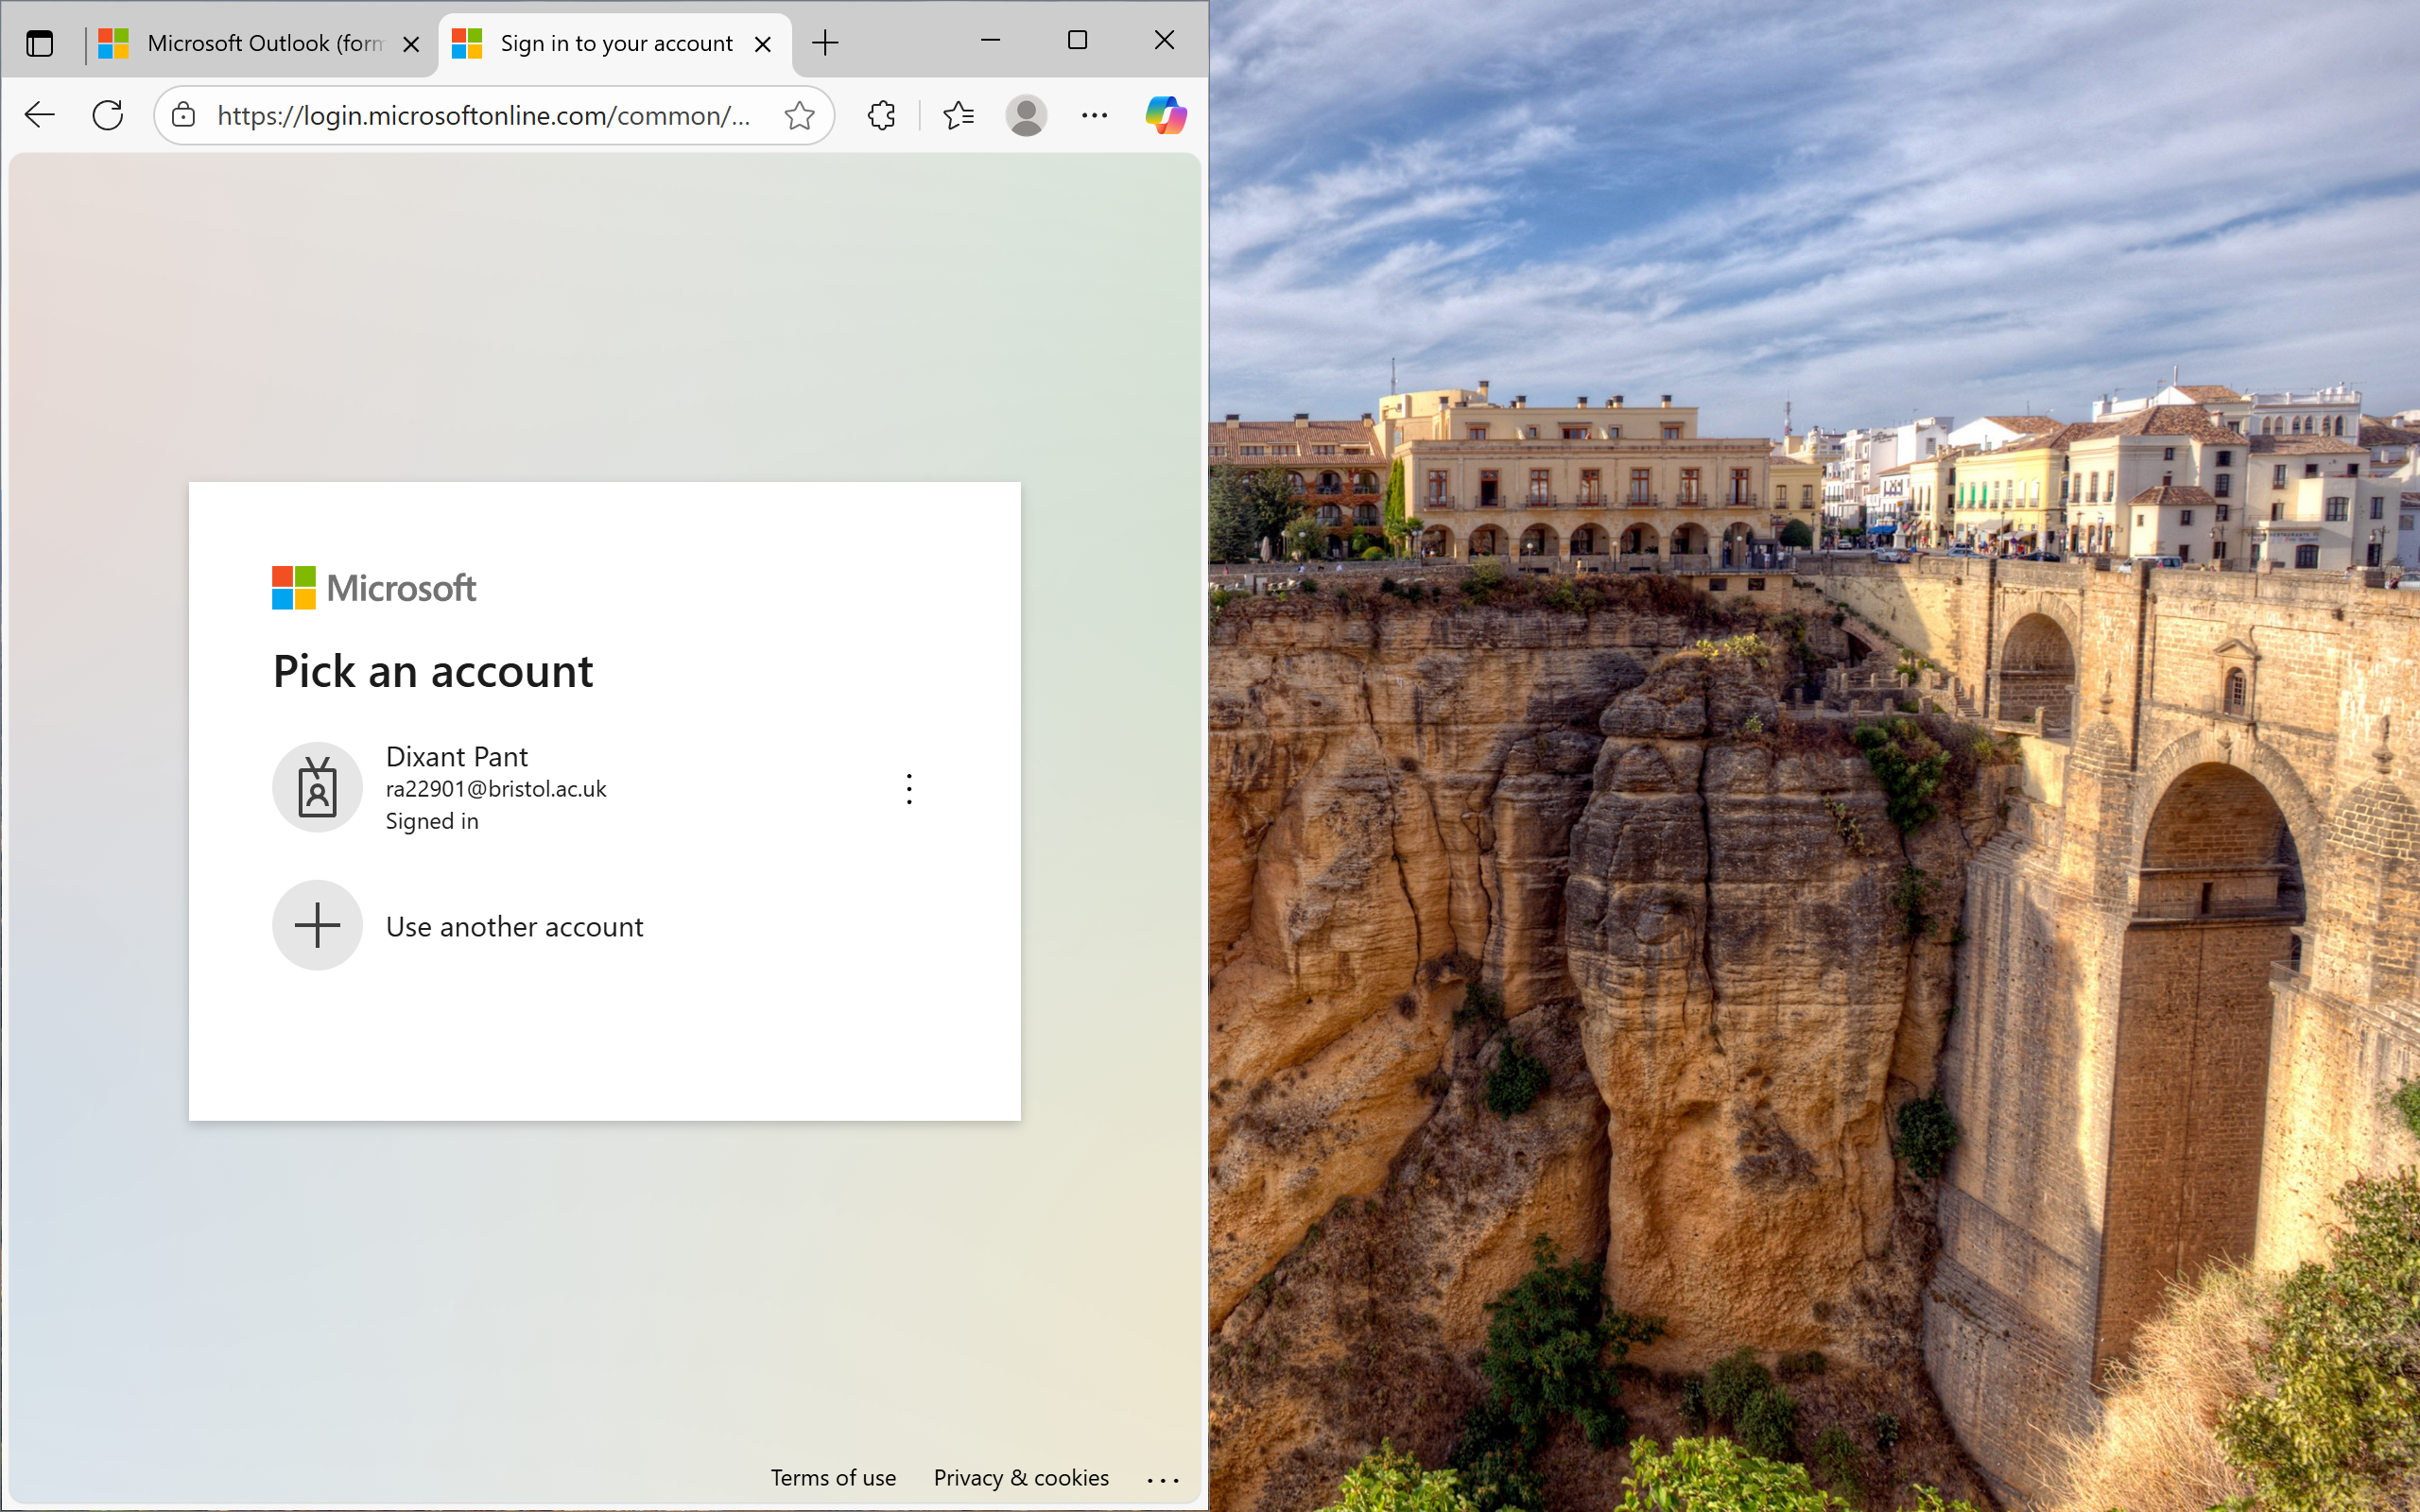
UI elements on screen:
"Desktop - window"
"Sign in to your account - window"
"System - menu bar - Contains commands to manipulate the window"
"System - menu item"
"title bar - value: Sign in to your account"
"Minimise - button - Moves the window out of the way"
"Maximise - button - Makes the window full screen"
"Close - button - Closes the window"
"Microsoft Outlook (formerly Hotmail): Free email and calendar | Microsoft 365 - window"
"System - menu bar - Contains commands to manipulate the window"
"System - menu item"
"title bar"
"Minimise - button - Moves the window out of the way"
"Maximise - button - Makes the window full screen"
"Close - button - Closes the window"
"window"
"Taskbar - pane"
"pane"
"Running applications - pane"
"window"
"UI element"
"window"
"UI element"